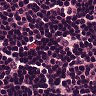
Metastatic tissue present: no